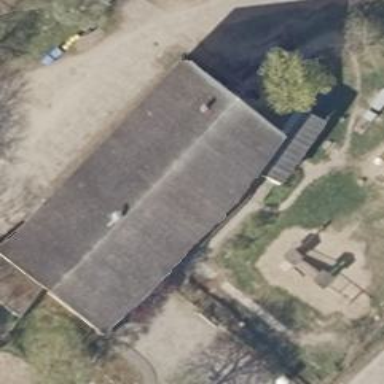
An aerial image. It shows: Kindergarten.